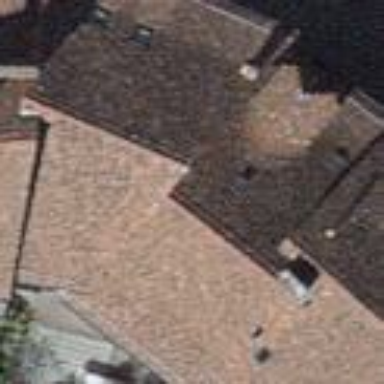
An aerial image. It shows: Apartment building with hipped roof.